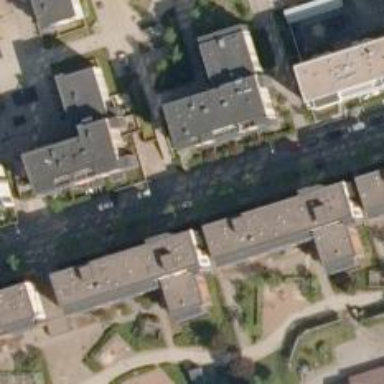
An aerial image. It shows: Residential road.